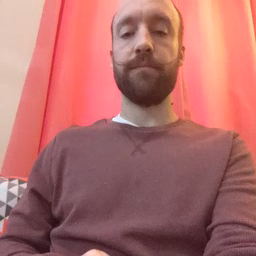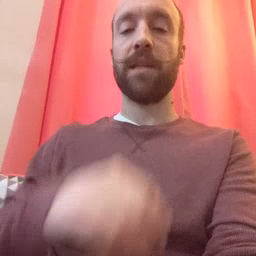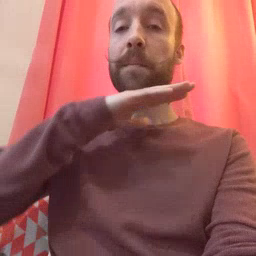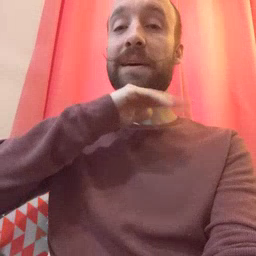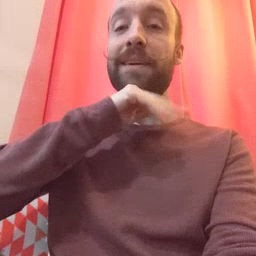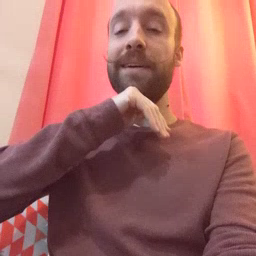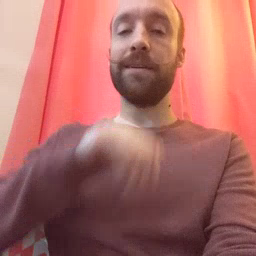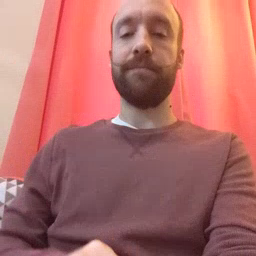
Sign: pig